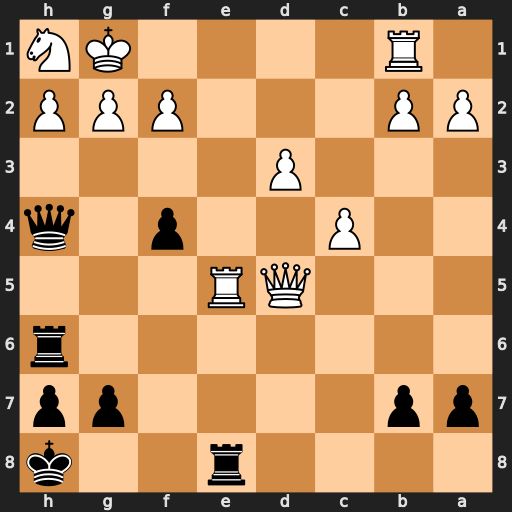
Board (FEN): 4r2k/pp4pp/7r/3QR3/2P2p1q/3P4/PP3PPP/1R4KN
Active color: b
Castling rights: -
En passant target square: -
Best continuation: Qxh2+ Kf1 Qxh1+ Ke2 Qh5+